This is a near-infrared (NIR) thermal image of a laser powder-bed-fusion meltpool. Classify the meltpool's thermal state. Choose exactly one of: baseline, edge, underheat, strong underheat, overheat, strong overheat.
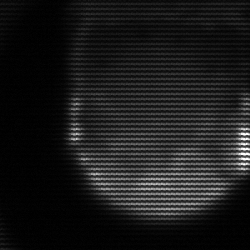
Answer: edge